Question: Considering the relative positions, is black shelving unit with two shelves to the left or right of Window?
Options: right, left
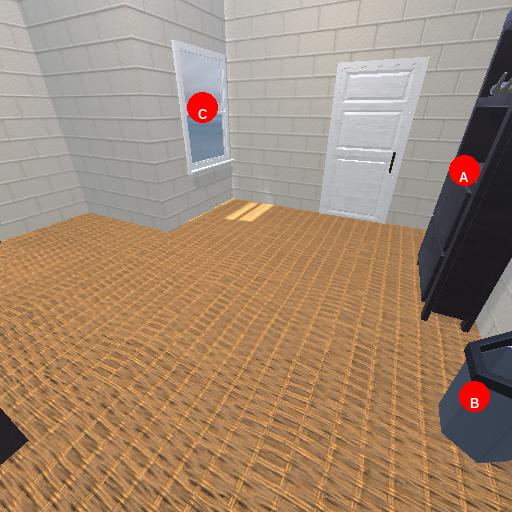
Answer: right